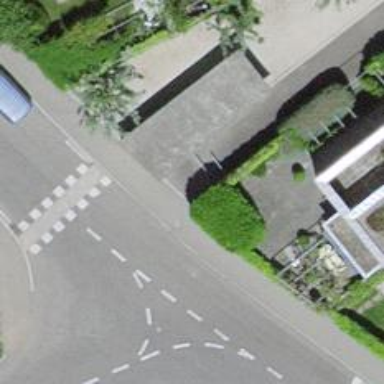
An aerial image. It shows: Double cycle barrier.